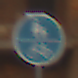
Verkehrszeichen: GemeinsamerGehUndRadweg
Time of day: SunriseSunset
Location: Roofed (Suburban)
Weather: Clear
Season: NotSpecified
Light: Natural